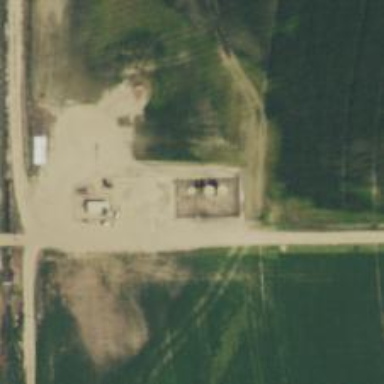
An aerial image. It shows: Storage tank with man-made structure.